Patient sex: F
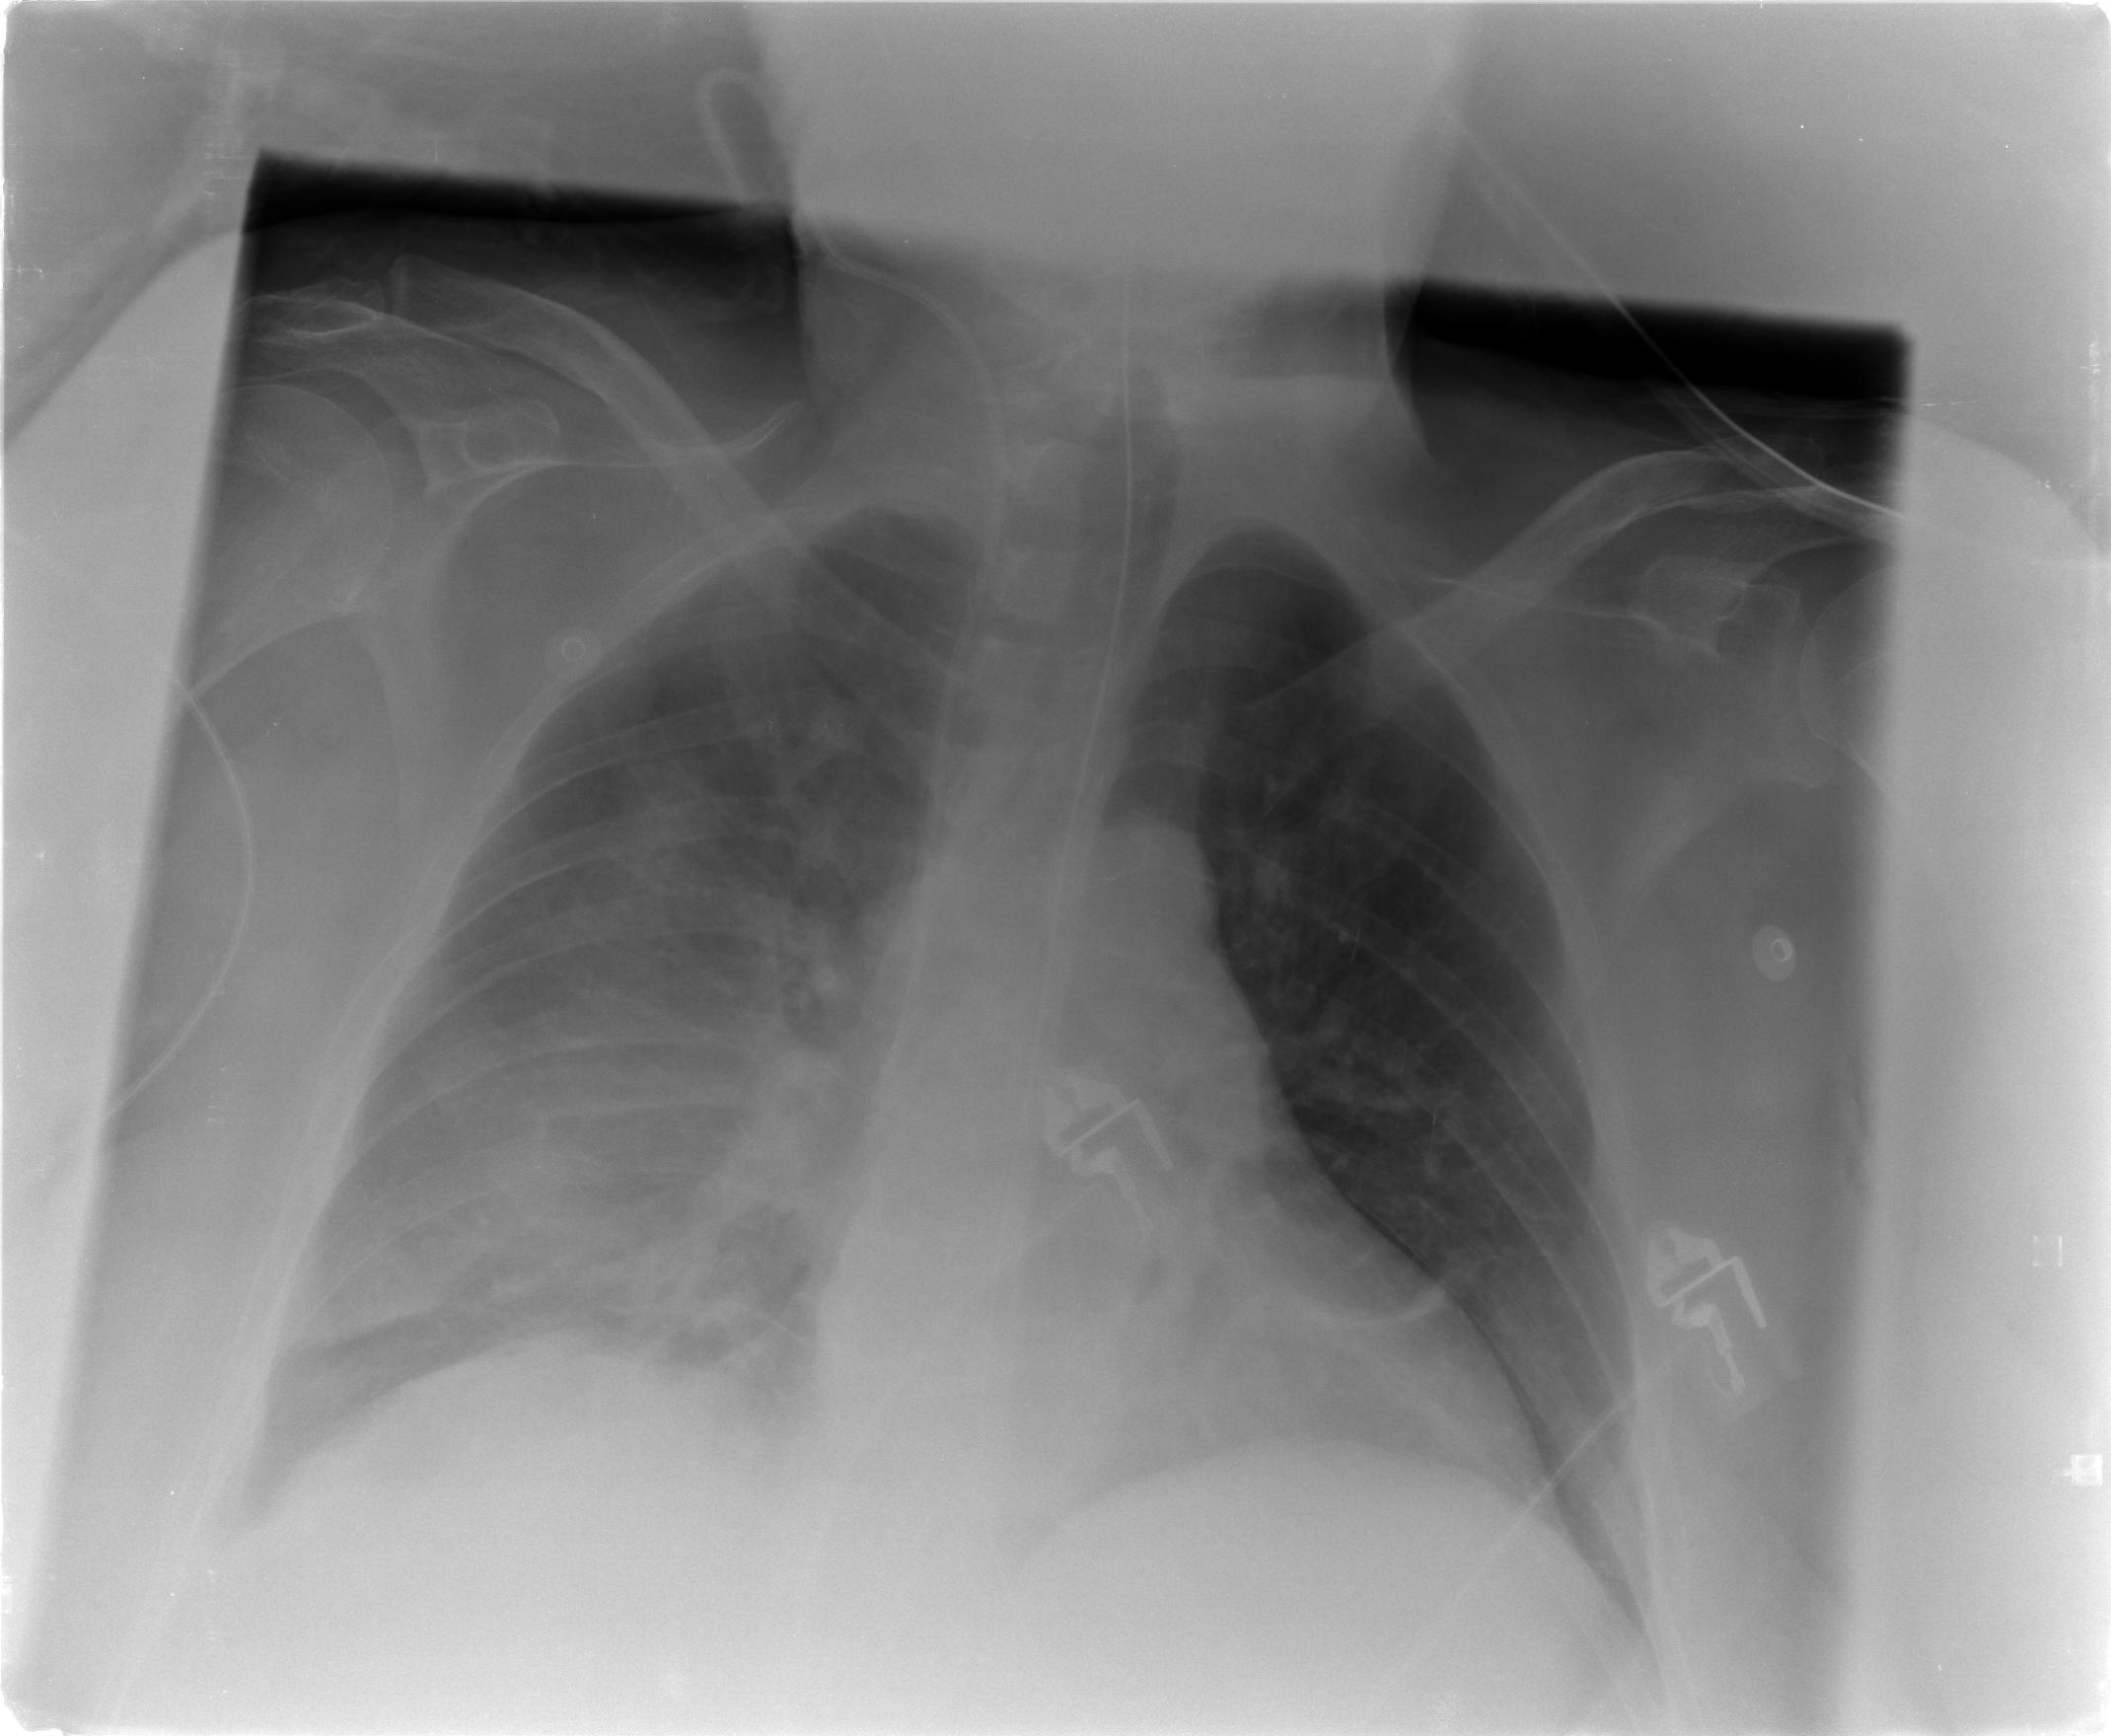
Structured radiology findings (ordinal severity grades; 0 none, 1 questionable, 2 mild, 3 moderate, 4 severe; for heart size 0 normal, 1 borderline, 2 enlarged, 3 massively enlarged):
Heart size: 2
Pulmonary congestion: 2
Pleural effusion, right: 2
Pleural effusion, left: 1
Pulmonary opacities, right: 1
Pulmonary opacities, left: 0
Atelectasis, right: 3
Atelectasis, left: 2